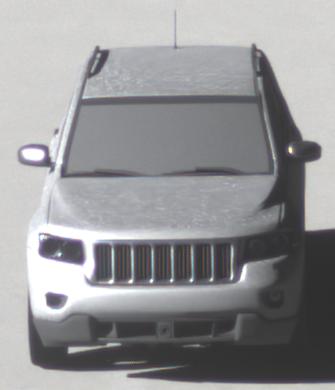
Make: Jeep
Model: Grand Cherokee
Detailed model: WK2
Model produced from: 2010
Model produced until: 2021
Doors: 5
Color: white
Road condition: dry road
Daytime: morning or afternoon
Contrast: high contrast